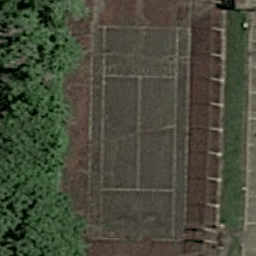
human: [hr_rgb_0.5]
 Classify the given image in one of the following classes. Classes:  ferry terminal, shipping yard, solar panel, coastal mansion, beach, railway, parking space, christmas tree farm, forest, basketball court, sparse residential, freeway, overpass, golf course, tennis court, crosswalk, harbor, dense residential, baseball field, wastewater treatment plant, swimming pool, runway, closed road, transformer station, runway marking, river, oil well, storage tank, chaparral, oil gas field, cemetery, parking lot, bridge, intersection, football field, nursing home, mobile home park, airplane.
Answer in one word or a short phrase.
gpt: tennis court